Field crop: maize
Growth stage: 2
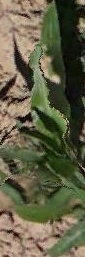
Species: maize